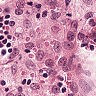
Metastatic tissue present: no